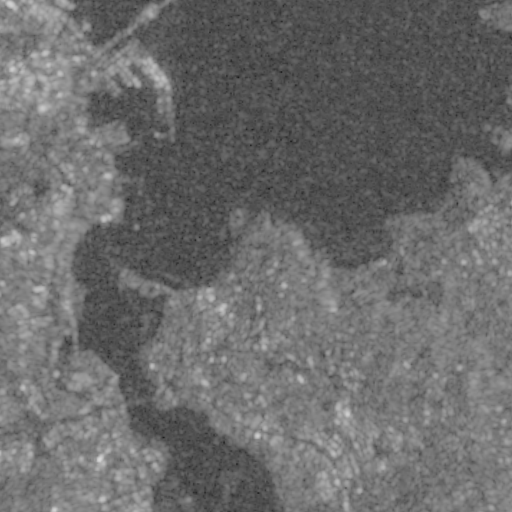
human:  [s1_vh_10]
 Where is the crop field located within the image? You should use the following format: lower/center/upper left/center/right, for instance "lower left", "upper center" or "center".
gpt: The crop field is located in the left of the image.
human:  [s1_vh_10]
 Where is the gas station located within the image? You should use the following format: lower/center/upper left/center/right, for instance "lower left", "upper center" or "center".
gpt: The gas station is located in the left of the image.
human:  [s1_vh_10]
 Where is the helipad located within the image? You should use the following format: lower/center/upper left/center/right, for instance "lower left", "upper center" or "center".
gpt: The helipad is located in the upper left of the image.
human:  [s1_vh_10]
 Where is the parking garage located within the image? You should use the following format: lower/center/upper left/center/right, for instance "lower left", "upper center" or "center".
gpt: The parking garage is located in the center left of the image.
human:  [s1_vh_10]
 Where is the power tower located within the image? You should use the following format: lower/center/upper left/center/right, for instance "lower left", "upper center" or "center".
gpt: The power tower is located in the lower left of the image.
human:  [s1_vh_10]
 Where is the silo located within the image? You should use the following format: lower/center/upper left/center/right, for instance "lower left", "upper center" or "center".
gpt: The silo is located in the upper left of the image.
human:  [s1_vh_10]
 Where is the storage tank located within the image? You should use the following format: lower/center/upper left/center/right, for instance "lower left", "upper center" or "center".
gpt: The storage tank is located in the center right of the image.
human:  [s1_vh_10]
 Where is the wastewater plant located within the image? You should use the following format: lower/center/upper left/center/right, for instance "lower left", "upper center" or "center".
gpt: The wastewater plant is located in the lower left of the image.
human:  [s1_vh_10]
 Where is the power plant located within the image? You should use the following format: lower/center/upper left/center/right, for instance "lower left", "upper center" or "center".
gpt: There is no power plant in the image.

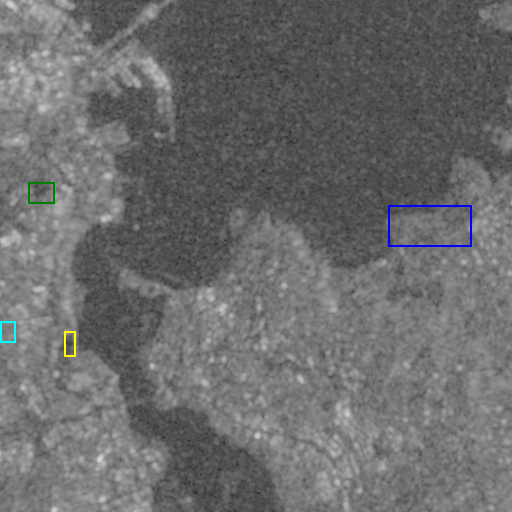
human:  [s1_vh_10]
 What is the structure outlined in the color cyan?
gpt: The structure outlined in cyan is a crop field.
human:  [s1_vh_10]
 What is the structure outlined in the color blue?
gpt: The structure outlined in blue is a park.
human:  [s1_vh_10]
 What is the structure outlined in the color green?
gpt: The structure outlined in green is a parking lot.
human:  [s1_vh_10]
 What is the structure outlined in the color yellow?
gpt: The structure outlined in yellow is a track.
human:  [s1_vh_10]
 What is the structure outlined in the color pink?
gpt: There is no pink outline.